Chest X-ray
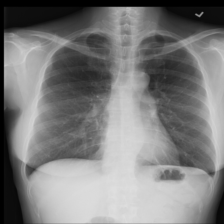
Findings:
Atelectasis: negative
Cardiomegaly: negative
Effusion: negative
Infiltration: positive
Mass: negative
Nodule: negative
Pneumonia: negative
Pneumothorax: negative
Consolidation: negative
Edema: negative
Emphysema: negative
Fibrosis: negative
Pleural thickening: negative
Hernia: negative